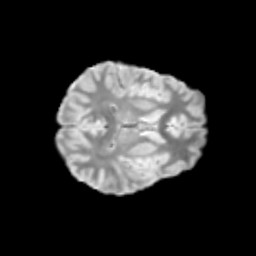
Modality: T2w
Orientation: axial
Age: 10
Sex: male
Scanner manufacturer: siemens
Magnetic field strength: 3 T
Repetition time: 3.8 s
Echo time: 0.07 s